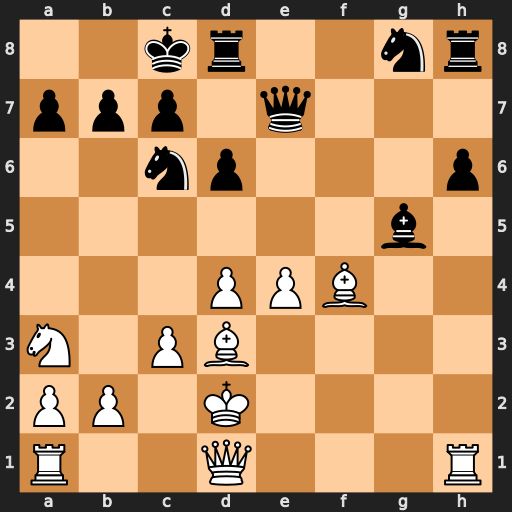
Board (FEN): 2kr2nr/ppp1q3/2np3p/6b1/3PPB2/N1PB4/PP1K4/R2Q3R
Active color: w
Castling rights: -
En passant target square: -
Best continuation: Qg4+ Kb8 Bxg5